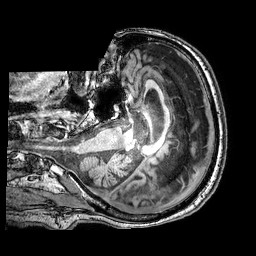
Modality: T1w
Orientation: axial
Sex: male
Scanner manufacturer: philips
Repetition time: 0.008264 s
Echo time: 0.00382 s